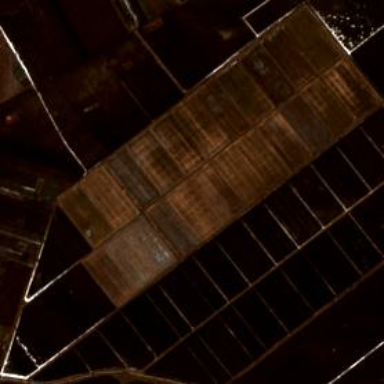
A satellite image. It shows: Farmland with rice crops.